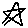
Label: star